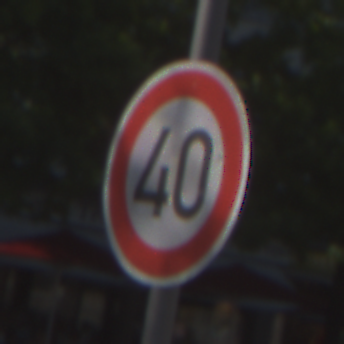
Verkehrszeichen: Geschwindigkeit40
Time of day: MorningAfternoon
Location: Outdoor (Urban)
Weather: Clear
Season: NotSpecified
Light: Natural